Field crop: tomato
Growth stage: 2
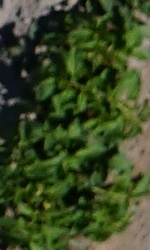
Species: tomato